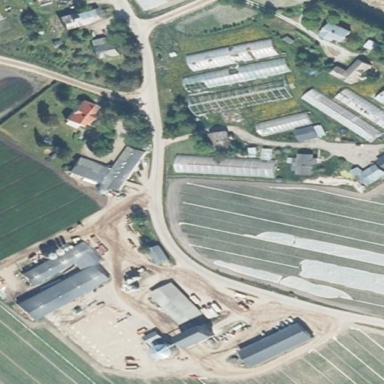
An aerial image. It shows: Farmyard area.